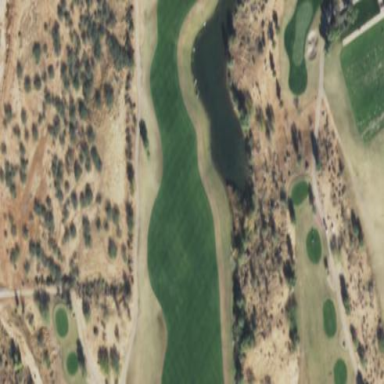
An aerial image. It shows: Grassy area designated as golf fairway.